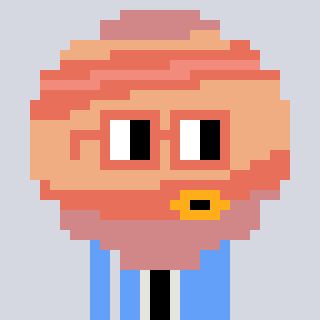
a pixel art character with square orange glasses, a jupiter-shaped head and a blue-colored body on a cool background